Field crop: tomato
Growth stage: 1
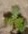
Species: portulaca